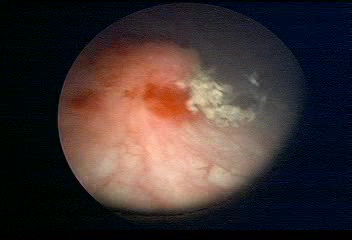
Modality: WLC
Class: Malignant
Subclass: HighGradePapillary
Lesion: L1
Stage: T1
Morphology: Papillary
Bladder cancer association: Yes
Annotated structures: Tumor